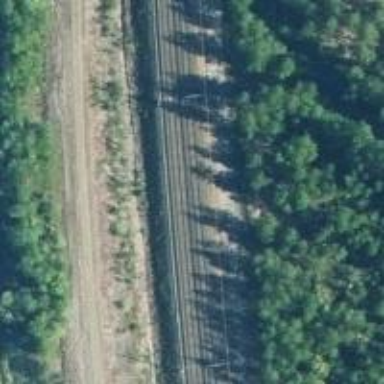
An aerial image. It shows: Railway with continuous electrified contact line.